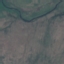
Label: HerbaceousVegetation